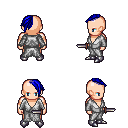
a pixel art fantasy rpg character, male body template, human, light skin, white robe, magenta pants, blue long mohawk hairstyle, metal boots, dagger, four views (front, back, left, right), 2x2 character sprite sheet, small pixel art, hard edges, no anti-aliasing